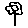
Label: flower